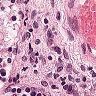
Metastatic tissue present: no